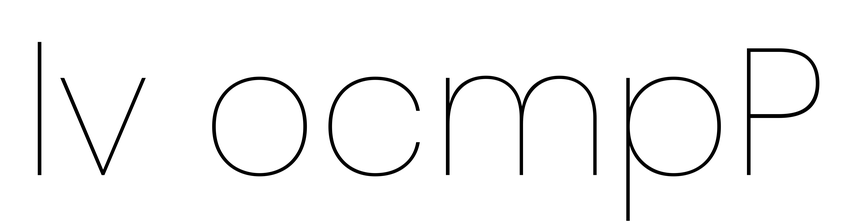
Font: Poppins-Thin